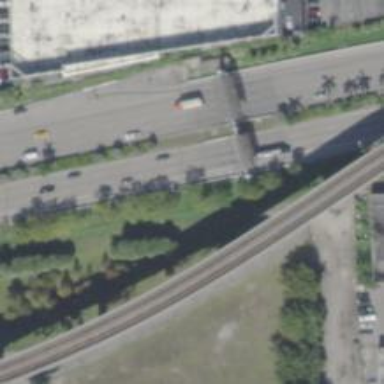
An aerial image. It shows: Toll gantry on the road.